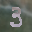
Label: 3